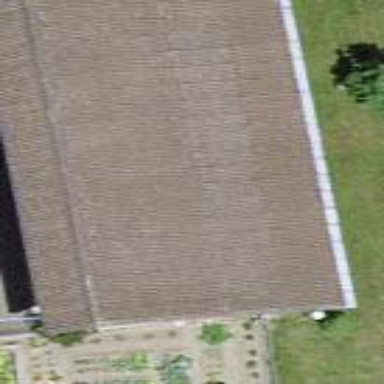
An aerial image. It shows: Garage.